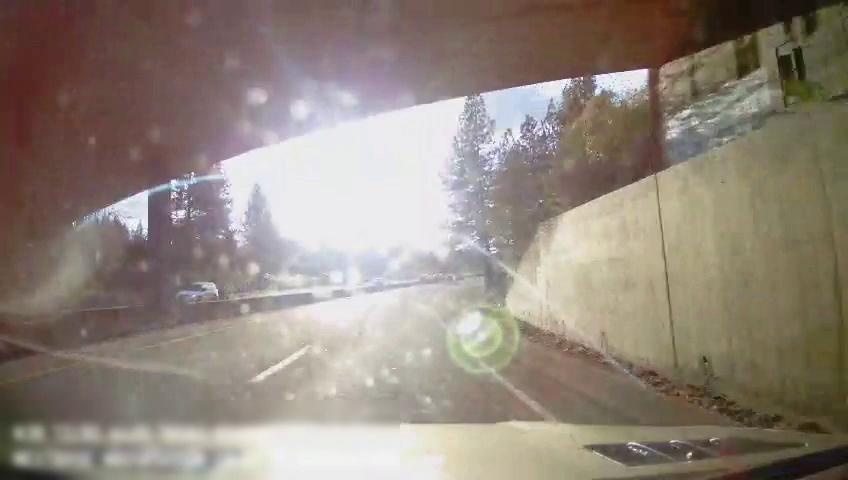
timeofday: Day
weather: Sunny
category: Drivable Space
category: Drivable Space
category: Vehicles | SUV
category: Lanes | Alternate Lane
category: Lanes | Current Lane
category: Lanes | Alternate Lane